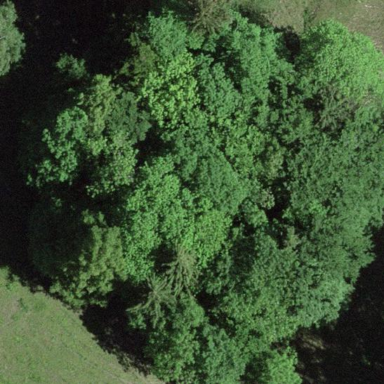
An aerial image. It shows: Forest area.